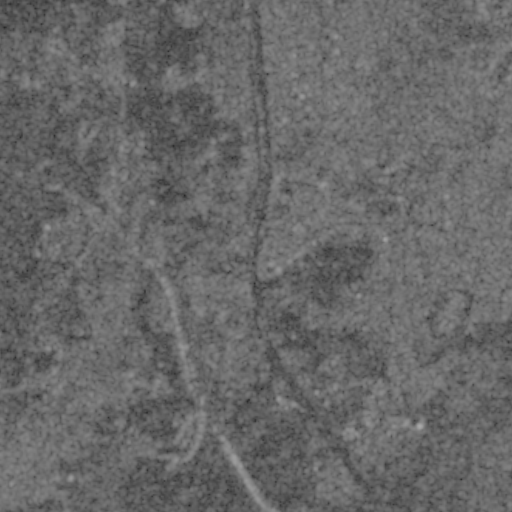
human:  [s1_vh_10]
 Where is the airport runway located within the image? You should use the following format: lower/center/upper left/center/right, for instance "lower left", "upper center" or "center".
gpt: The airport runway is located in the lower left of the image.
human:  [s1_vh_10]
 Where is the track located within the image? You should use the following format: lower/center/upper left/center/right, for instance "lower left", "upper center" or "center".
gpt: There is no track in the image.

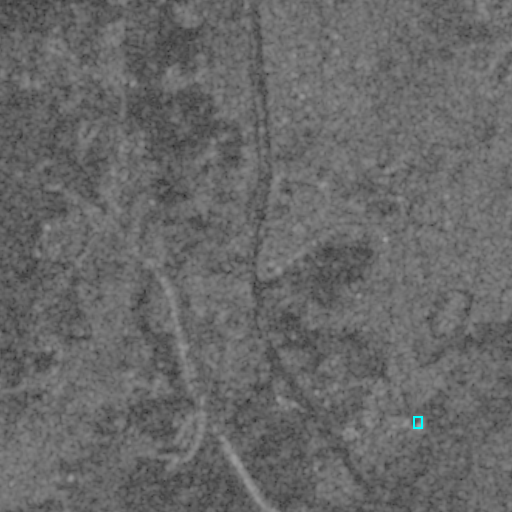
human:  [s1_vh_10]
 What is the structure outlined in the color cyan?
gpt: The structure outlined in cyan is a building.
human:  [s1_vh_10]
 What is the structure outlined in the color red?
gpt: There is no red outline.